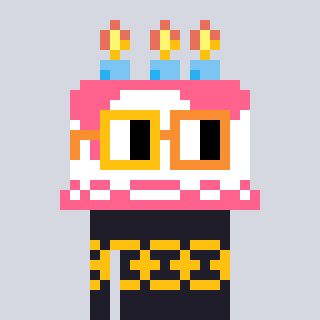
a pixel art character with square yellow and orange glasses, a cake-shaped head and a grayscale-colored body on a cool background